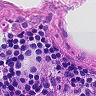
Metastatic tissue present: no